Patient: sex M, age 62
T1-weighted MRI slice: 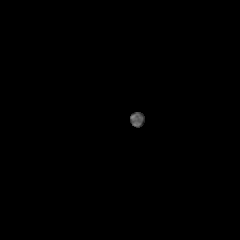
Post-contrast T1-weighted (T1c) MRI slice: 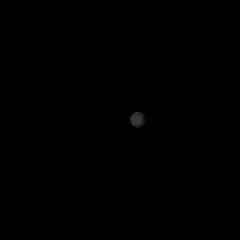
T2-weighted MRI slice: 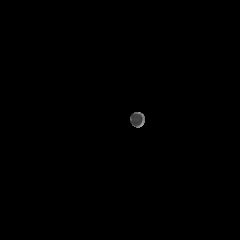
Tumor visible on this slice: no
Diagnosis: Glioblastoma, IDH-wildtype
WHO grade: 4